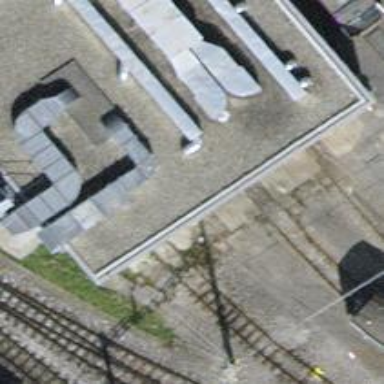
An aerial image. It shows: Narrow-gauge railway with electrified tracks using contact line. Located in service yard with one track.